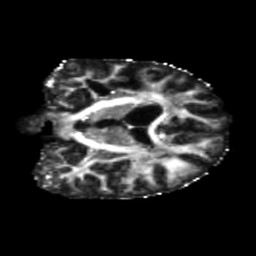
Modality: FA
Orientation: coronal
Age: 37
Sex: female
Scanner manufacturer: siemens
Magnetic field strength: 3 T
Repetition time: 5.47 s
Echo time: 0.0854 s